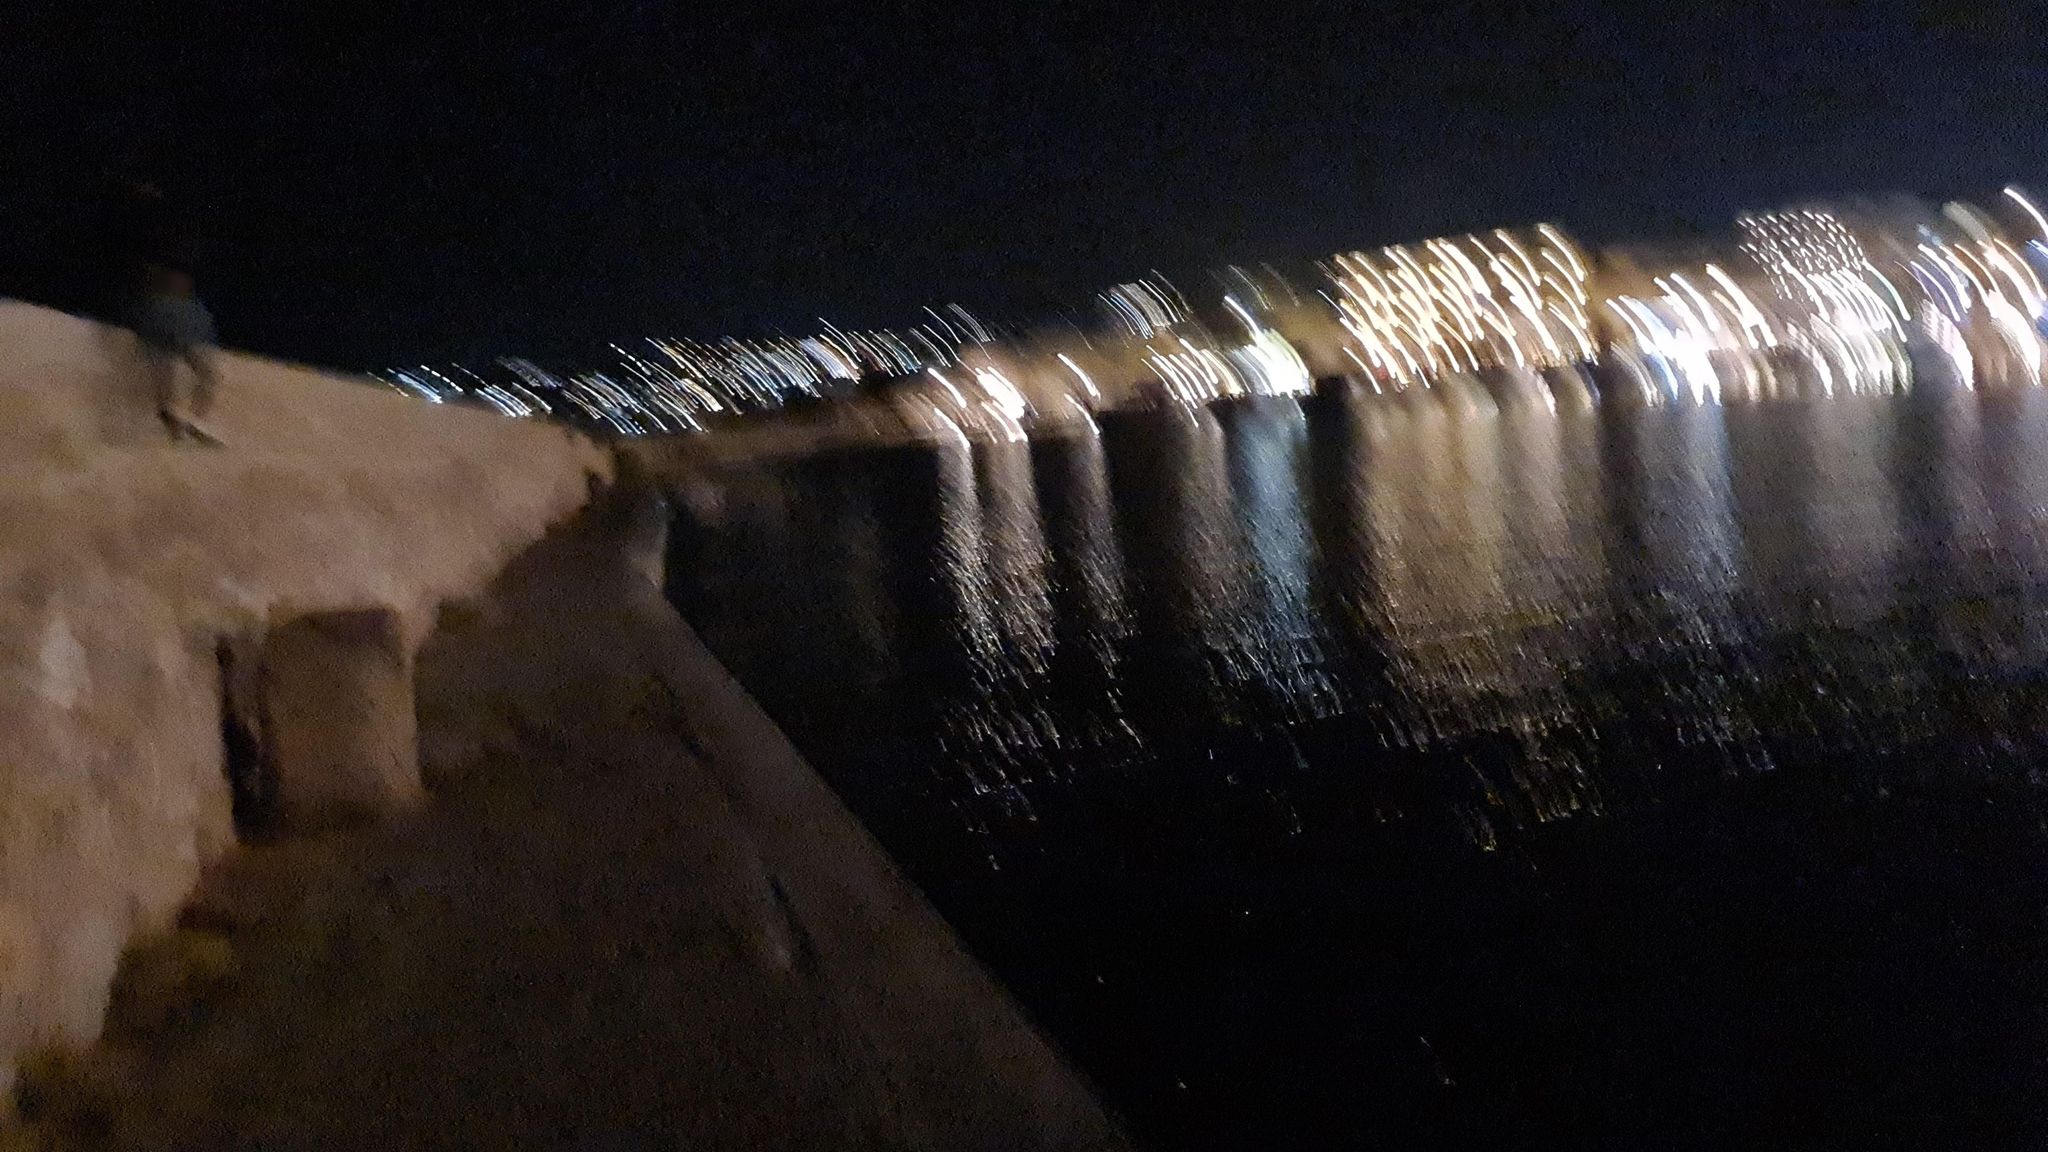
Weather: snowy
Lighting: night
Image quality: slightly poor
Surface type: walking surface
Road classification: residential, footway, steps
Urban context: urban centre
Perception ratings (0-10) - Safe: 2.71, Lively: 1.52, Beautiful: 5.84, Boring: 9.32, Depressing: 3.71, Wealthy: 5.48